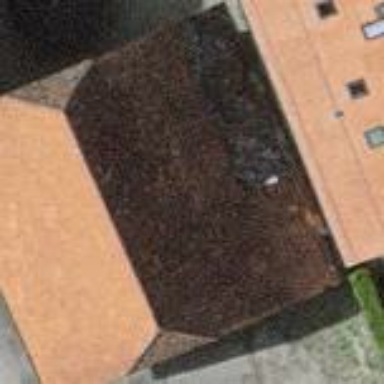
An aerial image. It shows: Barn.